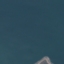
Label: SeaLake